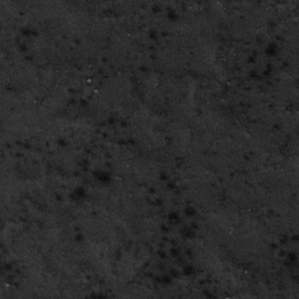
Label: frost